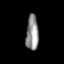
Tissue: lung
Cell type: Endothelial cells
Senescence score: 0.6469
Nuclear area (px): 431
Mean DAPI intensity: 145.053